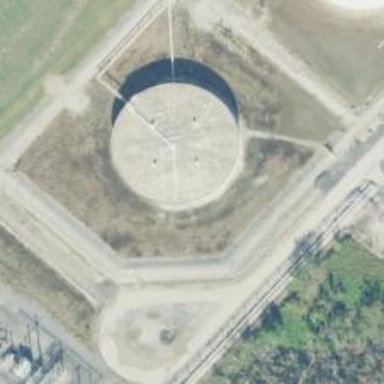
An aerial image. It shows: Storage tank which is man-made and housed in building.